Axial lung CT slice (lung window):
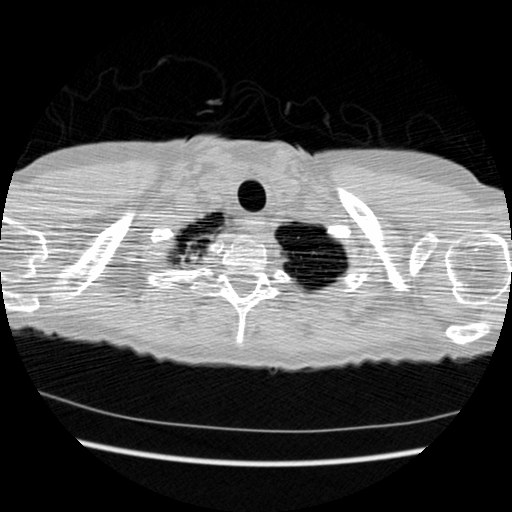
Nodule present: no